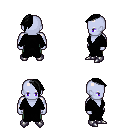
a pixel art fantasy rpg character, male body template, dark elf, purple skin, black robe, teal pants, black long mohawk hairstyle, metal boots, four views (front, back, left, right), 2x2 character sprite sheet, small pixel art, hard edges, no anti-aliasing